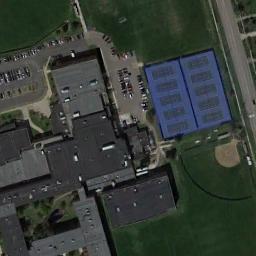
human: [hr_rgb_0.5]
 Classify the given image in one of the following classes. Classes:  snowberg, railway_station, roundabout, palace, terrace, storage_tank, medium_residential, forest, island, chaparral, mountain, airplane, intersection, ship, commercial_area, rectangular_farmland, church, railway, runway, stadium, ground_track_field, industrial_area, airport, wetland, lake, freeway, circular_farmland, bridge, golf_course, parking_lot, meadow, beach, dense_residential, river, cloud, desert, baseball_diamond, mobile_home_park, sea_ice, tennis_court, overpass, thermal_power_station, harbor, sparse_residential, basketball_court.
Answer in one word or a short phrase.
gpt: tennis_court